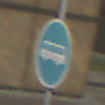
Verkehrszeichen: Busssonderstreifen
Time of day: MorningAfternoon
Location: Outdoor (Urban)
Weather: PartlyCloudy
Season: NotSpecified
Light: Natural